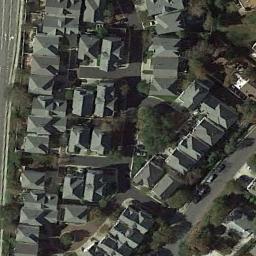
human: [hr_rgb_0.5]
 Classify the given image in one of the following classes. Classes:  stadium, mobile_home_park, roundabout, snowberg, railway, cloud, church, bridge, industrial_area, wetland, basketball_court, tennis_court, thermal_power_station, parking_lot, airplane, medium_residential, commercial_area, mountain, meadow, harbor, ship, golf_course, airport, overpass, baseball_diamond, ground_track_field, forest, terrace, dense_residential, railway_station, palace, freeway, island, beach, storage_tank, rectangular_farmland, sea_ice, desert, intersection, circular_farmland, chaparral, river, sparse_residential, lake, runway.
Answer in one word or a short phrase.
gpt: dense_residential